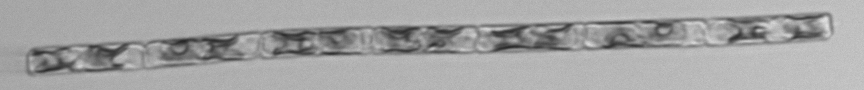
Label: Guinardia_delicatula